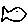
Label: fish